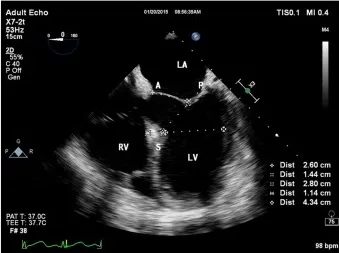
(D) Pre-anhepatic 2D TEE modified five-chamber view in systole demonstrating the absence of risk factors for systolic anterior motion of the mitral valve leaflets. Absent risk factors include normal values for basal LV systolic dimension (4.3 cm), ratio of anterior to posterior mitral leaflet coapted length (1.86), and distance between the mitral coaptation point and the basal LV septum (2.8 cm).
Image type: radiology (ultrasound)